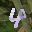
Label: 4